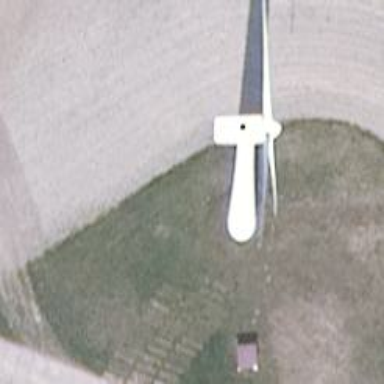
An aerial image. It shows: Wind turbine generator made by Vestas. The generator utilizes wind as its power source and belongs to the horizontal axis type.